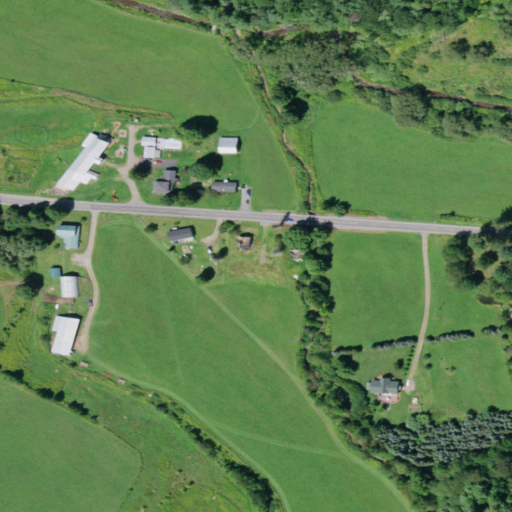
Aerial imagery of valley in New York named Poverty Hollow containing pasture, mixed forest, open development, low intensity development, deciduous forest, woody wetlands, medium intensity development, and high intensity development